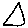
Label: triangle